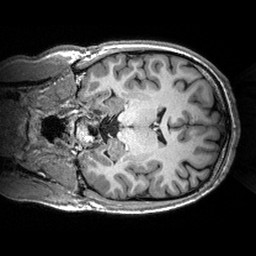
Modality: T1w
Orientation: coronal
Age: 28
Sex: male
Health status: healthy
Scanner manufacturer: siemens
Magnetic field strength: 3 T
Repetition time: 2.53 s
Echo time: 0.00288 s